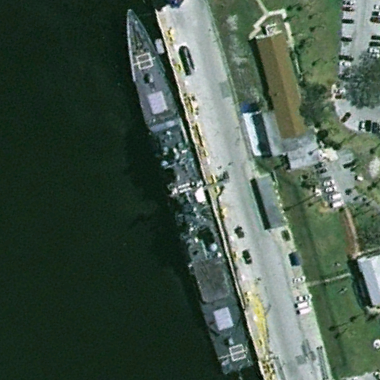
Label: cruiser